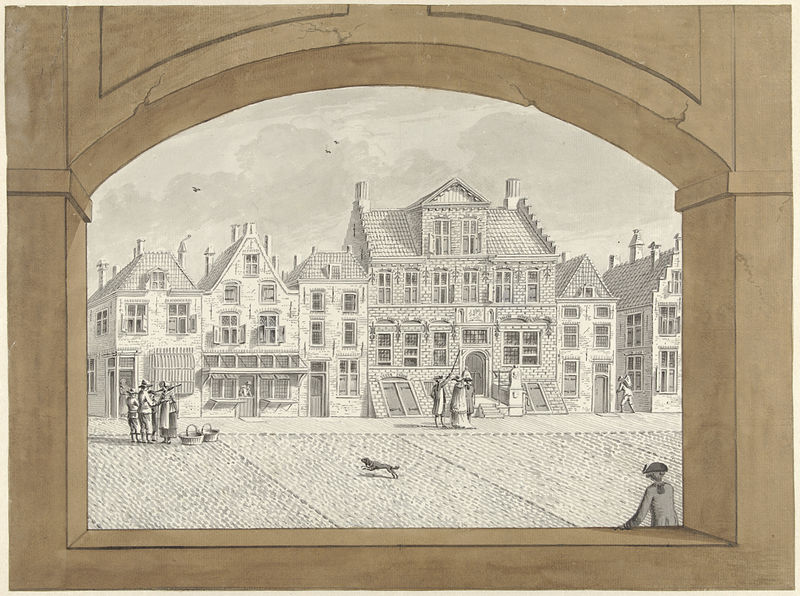
Titel: Het huis Hogelande in Middelburg
Künstler: Dirk Verrijk
Standort: Amsterdam
Institution: Rijksmuseum
Schlagwörter: himmel, wolken, fenster, hut, männer, dach, haus, hund, häuser, vögel, person, bogen, pflaster, körbe, dächer, platz, druck, holzstich, kopfsteinpflaster, rathaus, jagd, gewehr, marktplatz, gewähr